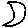
Label: moon